Field crop: tomato
Growth stage: 2
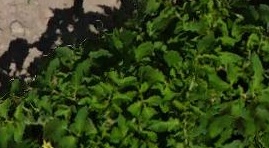
Species: tomato